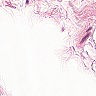
Metastatic tissue present: no